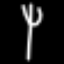
Label: fork